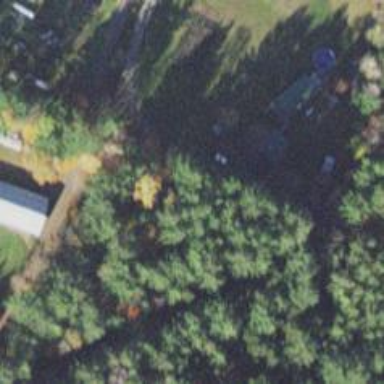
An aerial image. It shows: Driveway.